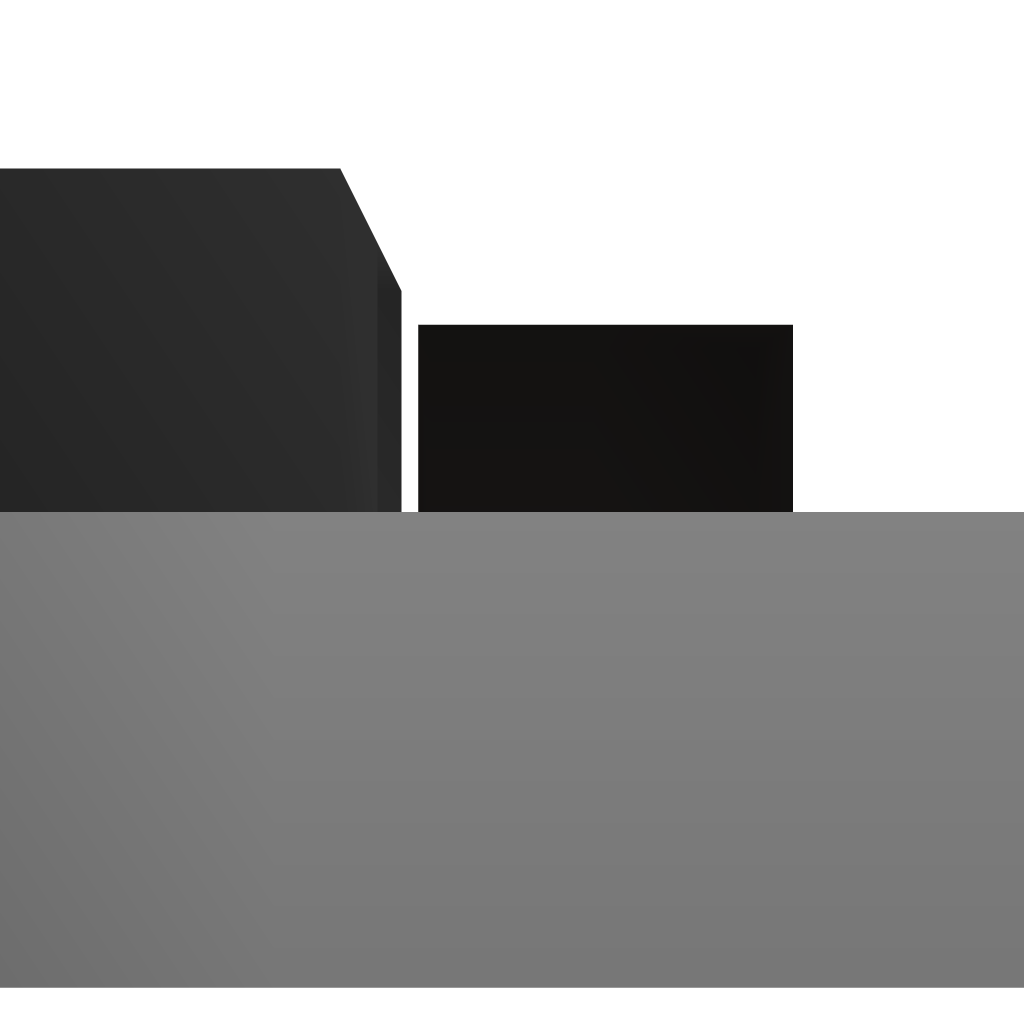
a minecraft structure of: Snow Mansion